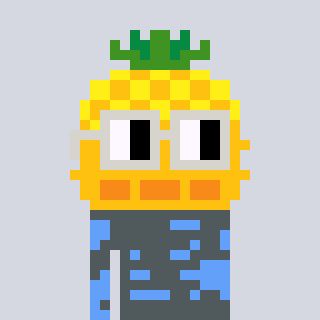
a pixel art character with square light gray glasses, a pineapple-shaped head and a blue-colored body on a cool background